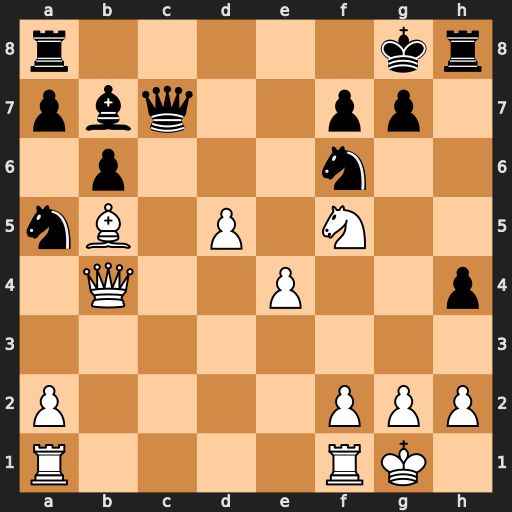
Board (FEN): r5kr/pbq2pp1/1p3n2/nB1P1N2/1Q2P2p/8/P4PPP/R4RK1
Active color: w
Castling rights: -
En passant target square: -
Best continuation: Ne7+ Kh7 e5 Qxe5 Qxh4+ Qh5 Bd3+